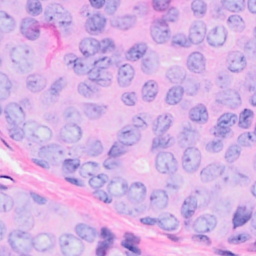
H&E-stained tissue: Breast